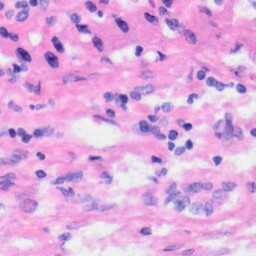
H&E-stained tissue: Liver